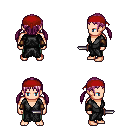
a pixel art fantasy rpg character, male body template, human, light skin, gray robe, teal pants, pink twin-tailed hairstyle, red bandana, cloth bracers, dagger, four views (front, back, left, right), 2x2 character sprite sheet, small pixel art, hard edges, no anti-aliasing